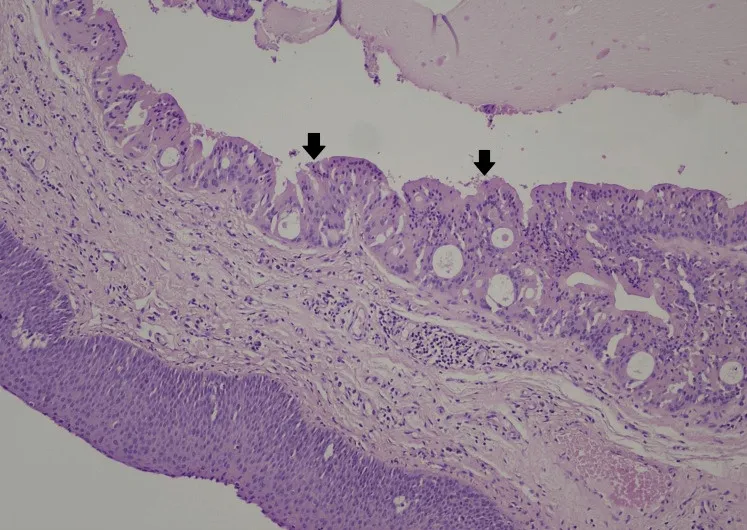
Hematoxylin-eosin, 20x. The cystic spaces were lined by uniform oncocytic epithelial cells with intraluminal papillary projections. The oncocytic cells are epithelial cells with abundant eosinophilic, granular cytoplasm, and inconspicuous nucleoli, and without nuclear atypia. . (The arrows indicate the papillary projections consisting of oncocytic epithelial cells).
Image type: pathology (h&e)